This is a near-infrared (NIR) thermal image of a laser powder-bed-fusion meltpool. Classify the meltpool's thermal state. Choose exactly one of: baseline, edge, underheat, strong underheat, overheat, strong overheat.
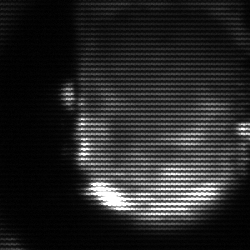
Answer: baseline